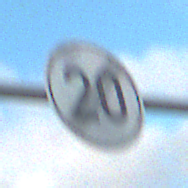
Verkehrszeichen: EndeGeschwindigkeit20
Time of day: SunriseSunset
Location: Outdoor (RoadRail)
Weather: PartlyCloudy
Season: NotSpecified
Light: Natural